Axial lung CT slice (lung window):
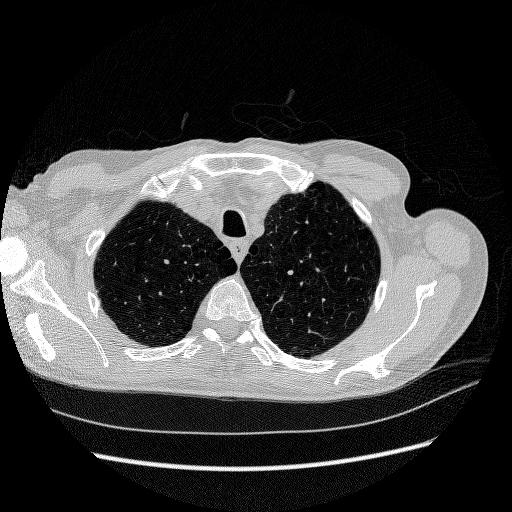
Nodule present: no